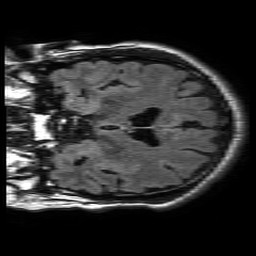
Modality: FLAIR
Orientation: coronal
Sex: male
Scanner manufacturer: philips
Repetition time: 11 s
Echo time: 0.125 s